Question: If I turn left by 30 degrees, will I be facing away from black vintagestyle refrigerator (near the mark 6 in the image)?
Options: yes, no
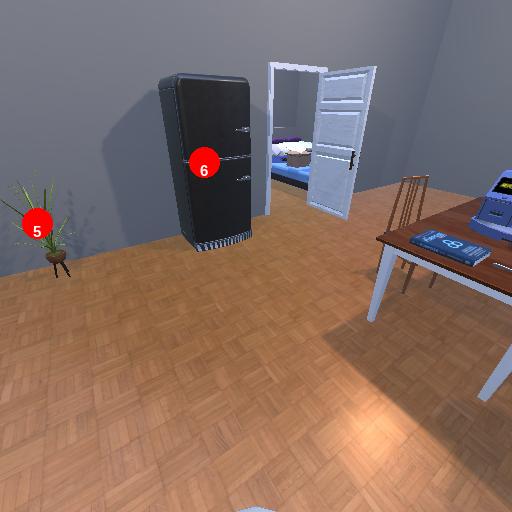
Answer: yes